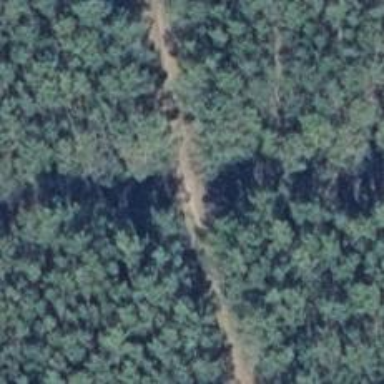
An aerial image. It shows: Dirt track road with grade3 tracktype.